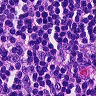
Metastatic tissue present: no